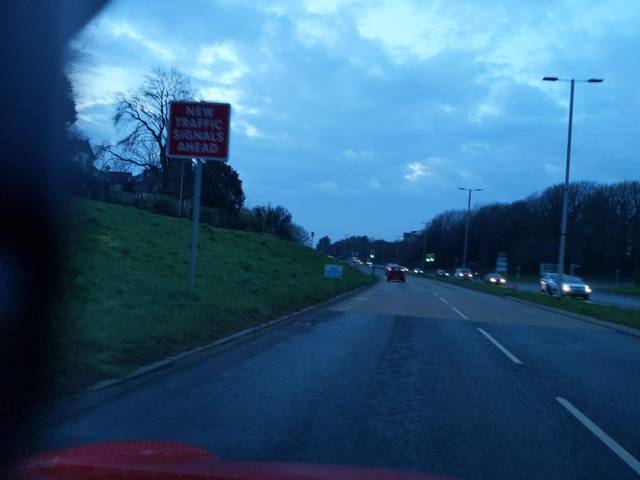
Region: United Kingdom
Coordinates: 50.367, -4.095